Aerial crown-view tile of a tropical tree (Barro Colorado Island, Panama), acquired 20240716:
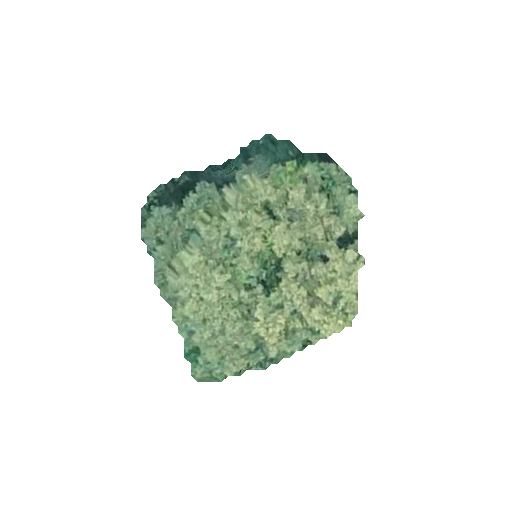
Species: Apeiba membranacea
GBIF accepted scientific name: Apeiba membranacea
Crown area: 61.415 m²